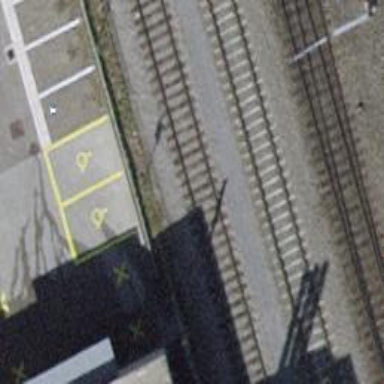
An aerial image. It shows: Siding railway line with electrified contact line for the trains.